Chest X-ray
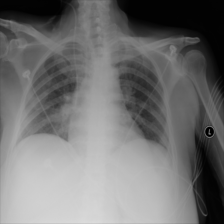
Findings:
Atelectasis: negative
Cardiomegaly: negative
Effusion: negative
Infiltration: negative
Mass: negative
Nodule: negative
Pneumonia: negative
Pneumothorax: negative
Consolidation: negative
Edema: negative
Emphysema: negative
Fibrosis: negative
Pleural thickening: negative
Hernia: negative